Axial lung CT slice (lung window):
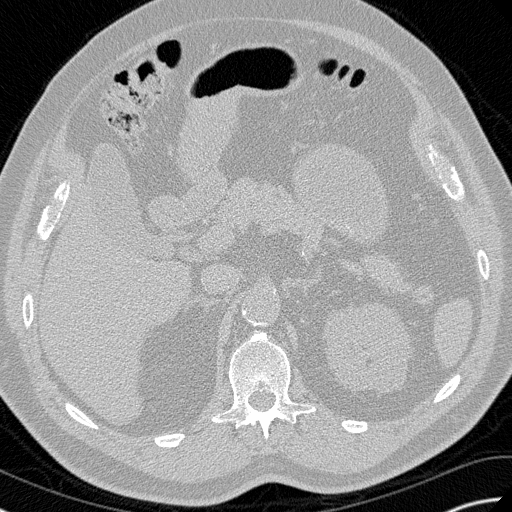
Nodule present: no